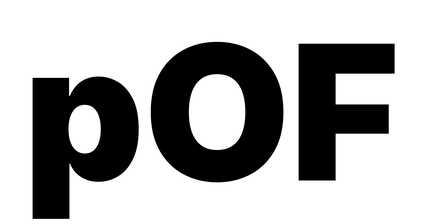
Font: Inter_Black